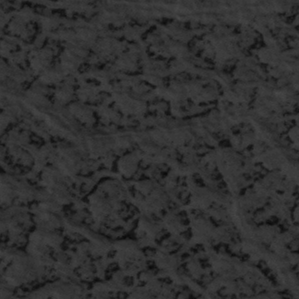
Label: frost